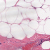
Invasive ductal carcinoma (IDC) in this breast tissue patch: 0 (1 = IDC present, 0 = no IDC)